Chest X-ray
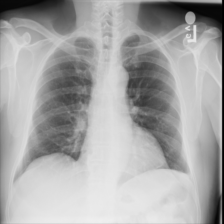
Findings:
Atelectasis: negative
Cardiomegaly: negative
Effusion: negative
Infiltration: negative
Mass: negative
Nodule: negative
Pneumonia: negative
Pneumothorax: negative
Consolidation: negative
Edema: negative
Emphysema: negative
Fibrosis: negative
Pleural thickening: negative
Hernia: negative